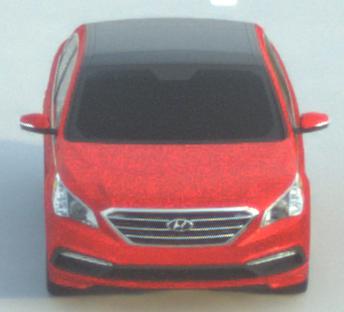
Make: Hyundai
Model: Sonata
Detailed model: Gen. 7
Model produced from: 2015
Model produced until: 2017
Doors: 4
Color: red
Road condition: dry road
Daytime: sunrise or sunset
Contrast: low contrast